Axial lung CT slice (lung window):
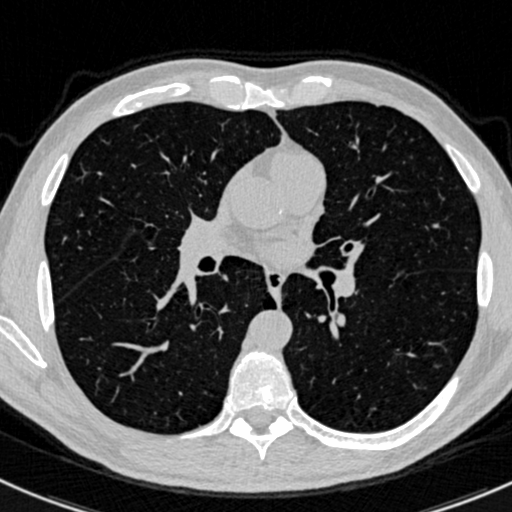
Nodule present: no